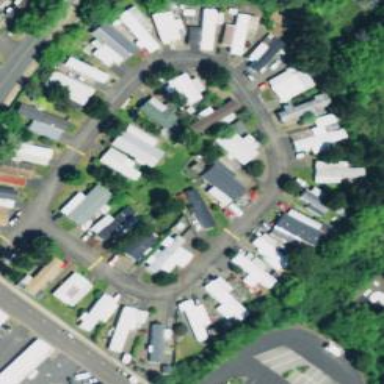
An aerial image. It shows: Residential area designated as trailer park.